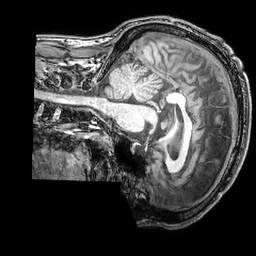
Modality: T1w
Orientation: sagittal
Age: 47
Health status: ill
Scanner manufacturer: philips
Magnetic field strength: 3 T
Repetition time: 0.007 s
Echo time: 0.0035 s